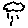
Label: cloud